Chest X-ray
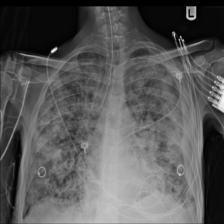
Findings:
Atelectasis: negative
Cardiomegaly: negative
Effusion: negative
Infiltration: negative
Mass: negative
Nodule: negative
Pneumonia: negative
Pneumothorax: negative
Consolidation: negative
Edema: negative
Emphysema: negative
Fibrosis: negative
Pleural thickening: negative
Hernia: negative